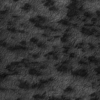
Label: not_dusty